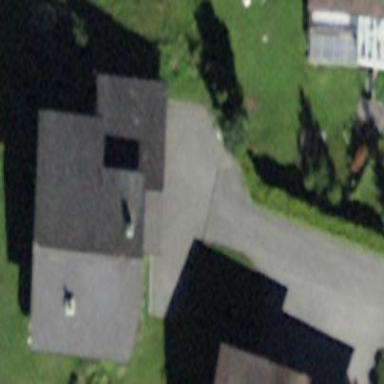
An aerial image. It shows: Building with tile roof.